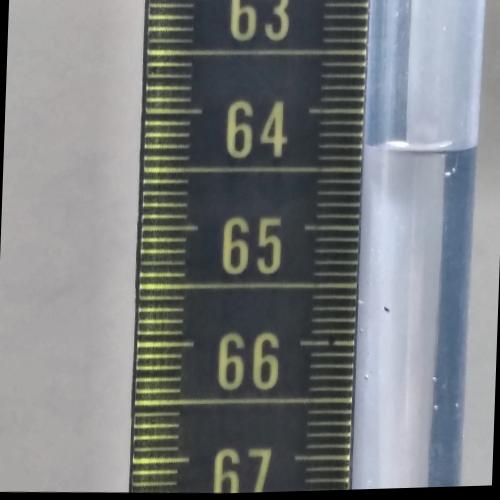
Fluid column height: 64.3 cm